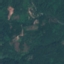
Land use / land cover: Forest